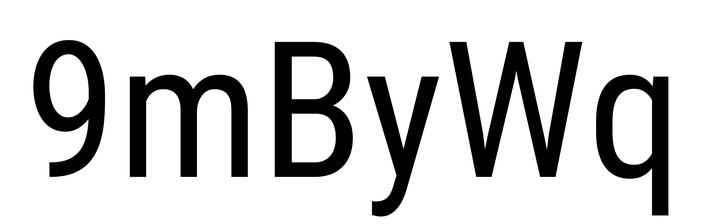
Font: Roboto_Condensed_Regular